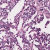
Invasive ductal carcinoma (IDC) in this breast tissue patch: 1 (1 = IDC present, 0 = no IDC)